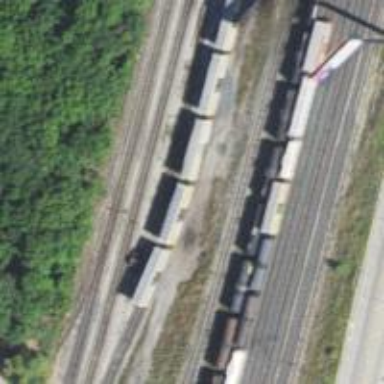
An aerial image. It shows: Railway yard used for servicing trains.